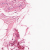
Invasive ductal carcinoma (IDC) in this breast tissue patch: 0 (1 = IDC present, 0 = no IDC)